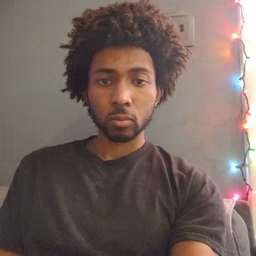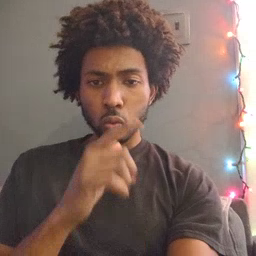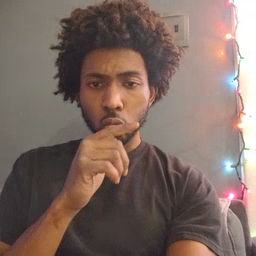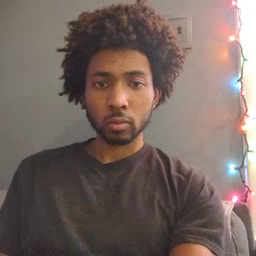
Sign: who